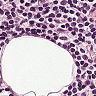
Metastatic tissue present: no